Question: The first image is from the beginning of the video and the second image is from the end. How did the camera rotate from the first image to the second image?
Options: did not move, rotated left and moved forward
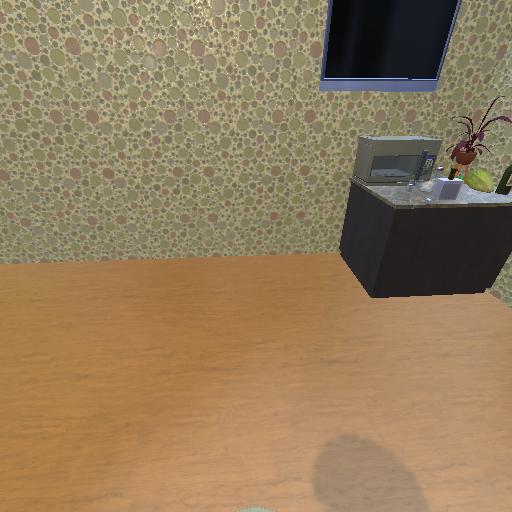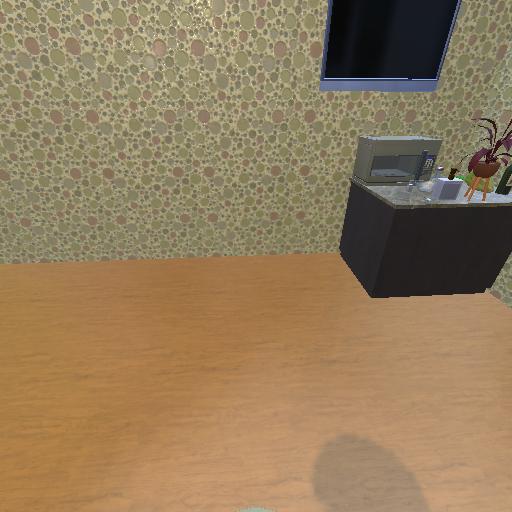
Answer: did not move